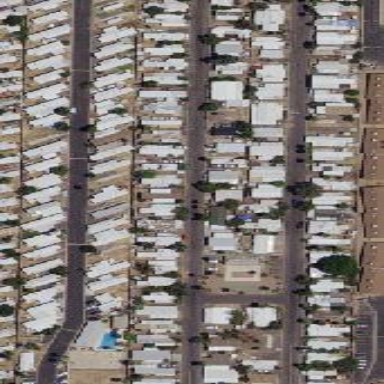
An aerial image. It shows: Mobile residential area.